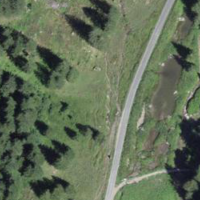
EUNIS habitat code: 23
Species observed at this site:
Petasites hybridus
Silene dioica